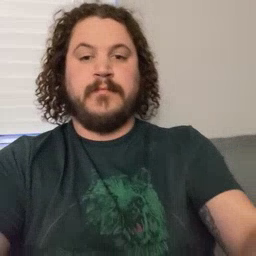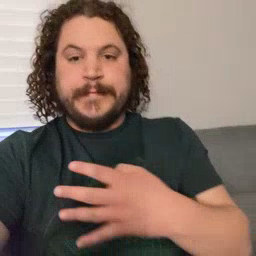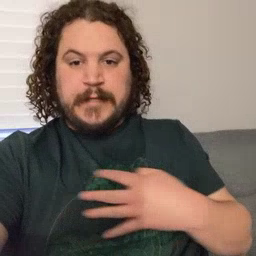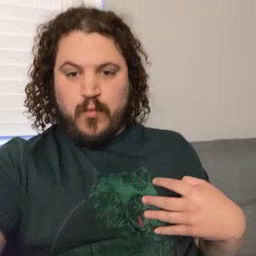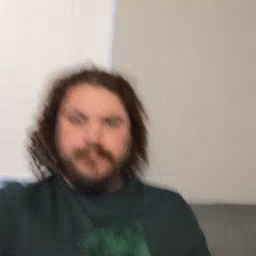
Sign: zebra